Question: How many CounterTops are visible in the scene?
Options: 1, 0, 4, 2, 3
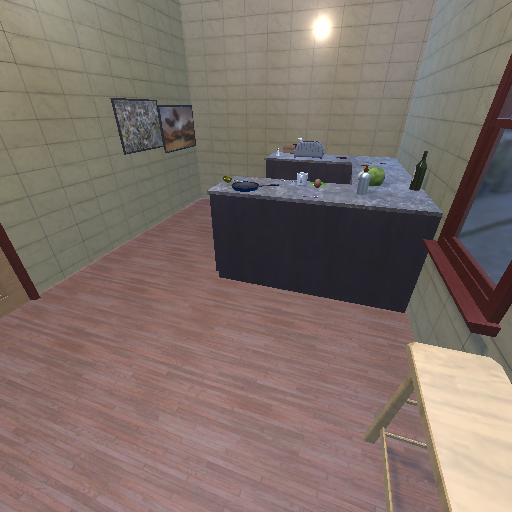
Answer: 1